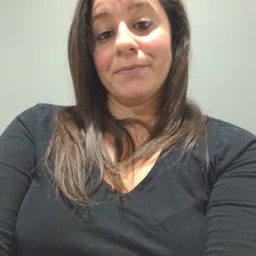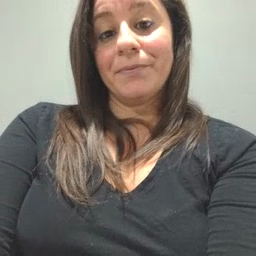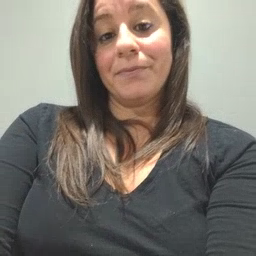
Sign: see